Question: I want to customize the slider control but can't find any thing to apply, the slider I want to make should be something like the following image. Please any one suggest me how can I make it....
.
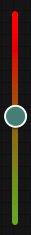
Answer: try this code..
'''
CGRect frame = CGRectMake(174, 12.0, 120.0, 40);
customSlider = [[UISlider alloc] initWithFrame:frame];
[customSlider addTarget:self action:@selector(sliderAction:) forControlEvents:UIControlEventValueChanged];
// in case the parent view draws with a custom color or gradient, use a transparent color
customSlider.backgroundColor = [UIColor clearColor];
UIImage *stetchLeftTrack = [[UIImage imageNamed:@"orangeslide.png"]
stretchableImageWithLeftCapWidth:10.0 topCapHeight:0.0];
UIImage *stetchRightTrack = [[UIImage imageNamed:@"yellowslide.png"]
stretchableImageWithLeftCapWidth:10.0 topCapHeight:0.0];
[customSlider setThumbImage: [UIImage imageNamed:@"slider_ball.png"] forState:UIControlStateNormal];
[customSlider setMinimumTrackImage:stetchLeftTrack forState:UIControlStateNormal];
[customSlider setMaximumTrackImage:stetchRightTrack forState:UIControlStateNormal];
customSlider.minimumValue = 0.0;
customSlider.maximumValue = 100.0;
customSlider.continuous = YES;
customSlider.value = 50.0;
// Add an accessibility label that describes the slider.
[customSlider setAccessibilityLabel:NSLocalizedString(@"CustomSlider", @"")];
[self.view addSubview:customSlider];
customSlider.tag = 1;
'''